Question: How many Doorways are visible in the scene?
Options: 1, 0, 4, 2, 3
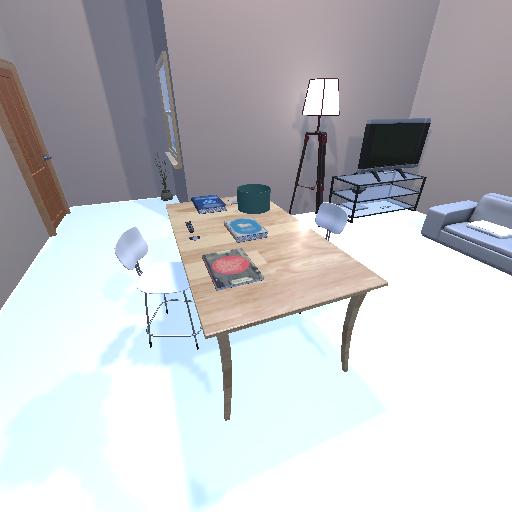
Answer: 1